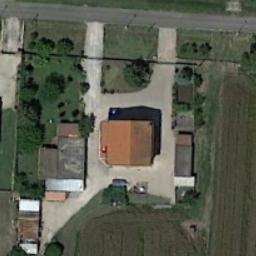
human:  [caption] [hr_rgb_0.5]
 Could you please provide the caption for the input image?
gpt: In sparse residential areas there are several houses of different sizes and several green trees surrounded by grass .

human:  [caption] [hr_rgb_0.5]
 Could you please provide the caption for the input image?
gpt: The sparse residential is on the grass next to the farmland and a road .

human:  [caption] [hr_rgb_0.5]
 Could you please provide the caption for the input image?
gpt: There are several buildings of different shapes and sizes in the sparse residential .

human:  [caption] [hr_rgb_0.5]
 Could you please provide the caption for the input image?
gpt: There is a house with a black roof on the lawn .

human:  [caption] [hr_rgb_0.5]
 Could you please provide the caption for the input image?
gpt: A sparse residential area with several buildings .